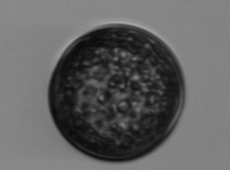
Label: Coscinodiscus